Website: apple
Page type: customer-info-address
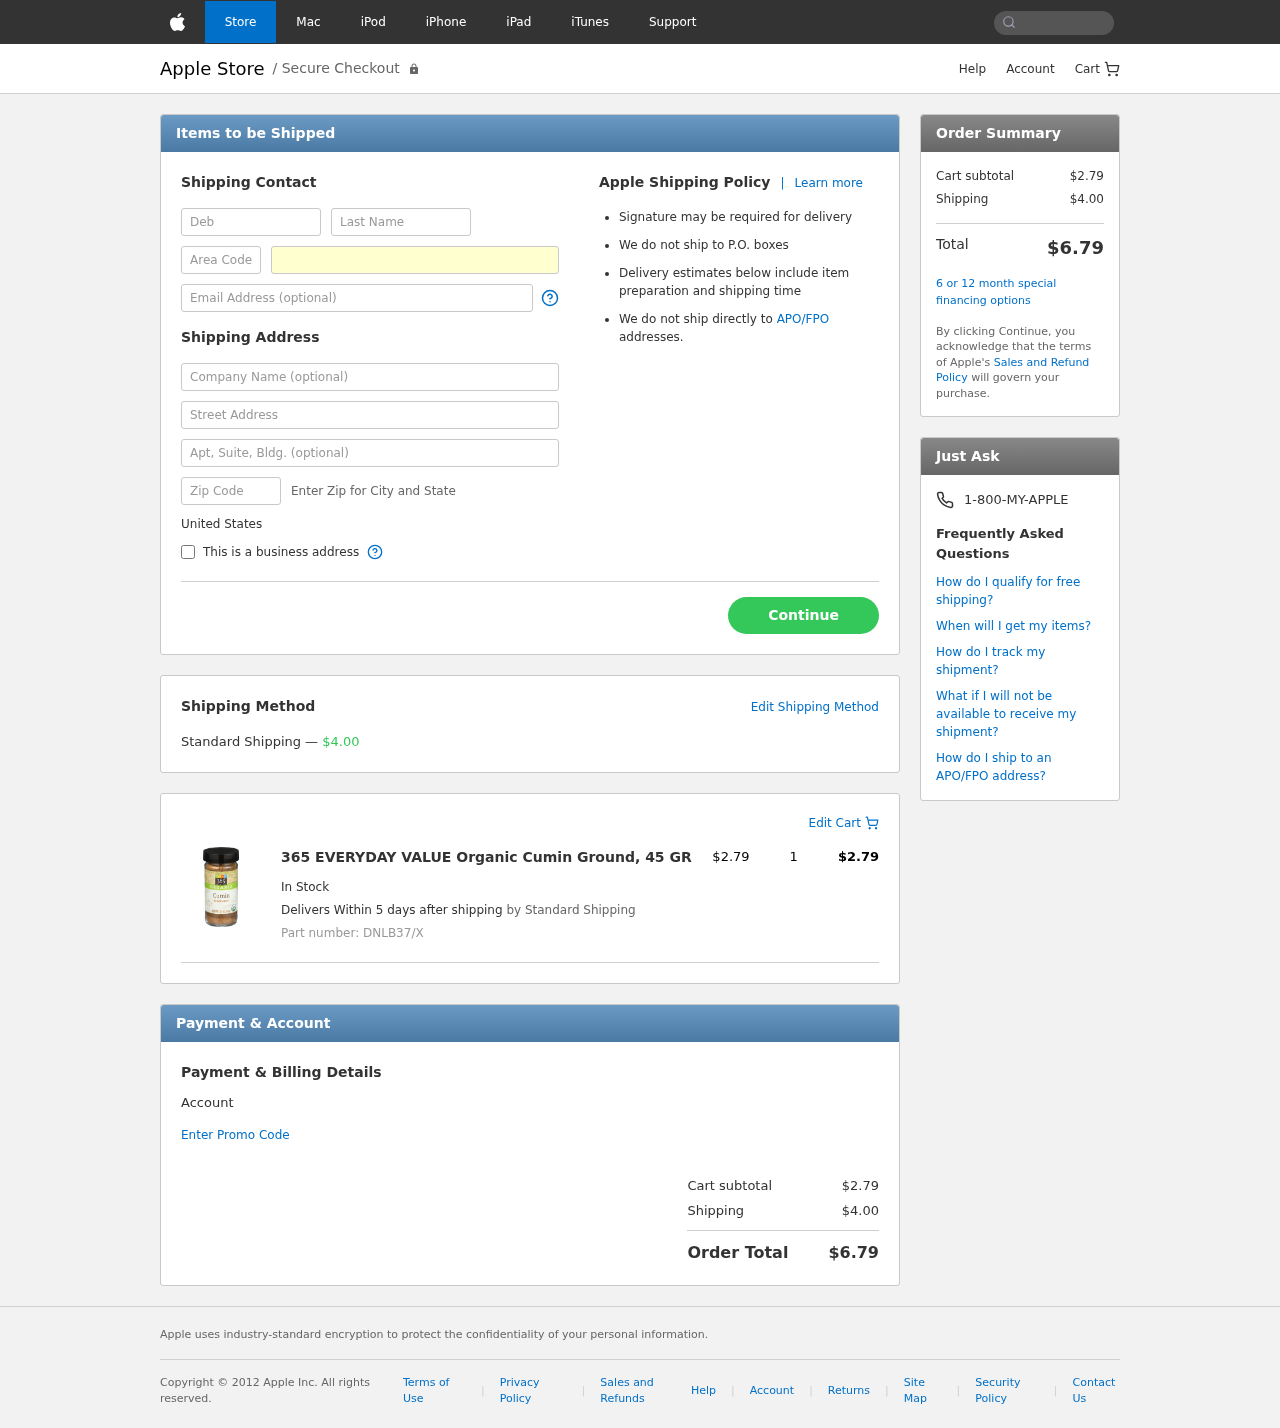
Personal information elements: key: PII_COUNTRY
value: United States
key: PII_FIRSTNAME
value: Debra
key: PII_LASTNAME
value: West
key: PII_PHONE_AREA
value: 627
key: PII_PHONE_LINE
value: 8273
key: PII_EMAIL
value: debrawest@hotmail.com
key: PII_STREET
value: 831 James Center Apt. 675
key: PII_POSTCODE
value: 44335
Product elements: key: PRODUCT1_NAME
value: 365 EVERYDAY VALUE Organic Cumin Ground, 45 GR
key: PRODUCT1_PRICE
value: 2.79
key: PRODUCT1_QUANTITY
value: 1
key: PRODUCT1_SKU
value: DNLB37/X
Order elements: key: ORDER_SHIPPING_COST
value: $4.00
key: ORDER_ITEM_TOTAL
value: $2.79
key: ORDER_SUBTOTAL
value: $2.79
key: ORDER_TOTAL
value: $6.79